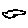
Label: cloud